Chest X-ray:
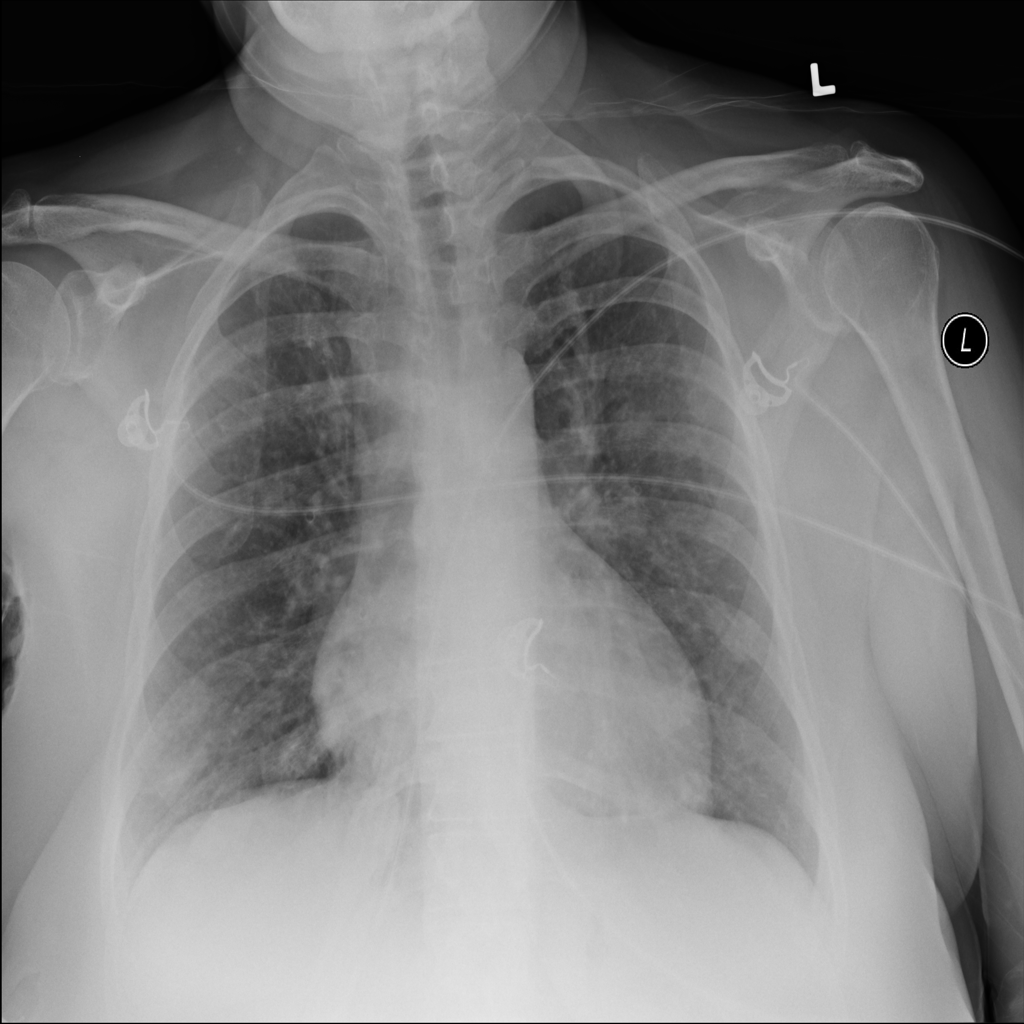
Findings: Consolidation, Diffuse Nodule, Cardiomegaly
No abnormal finding: no